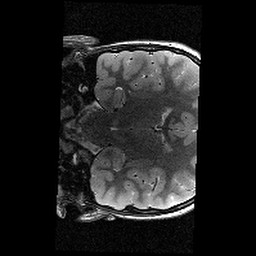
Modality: T2w
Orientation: coronal
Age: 9
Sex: male
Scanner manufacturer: siemens
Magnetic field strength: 3 T
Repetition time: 9.23 s
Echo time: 0.067 s